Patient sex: F
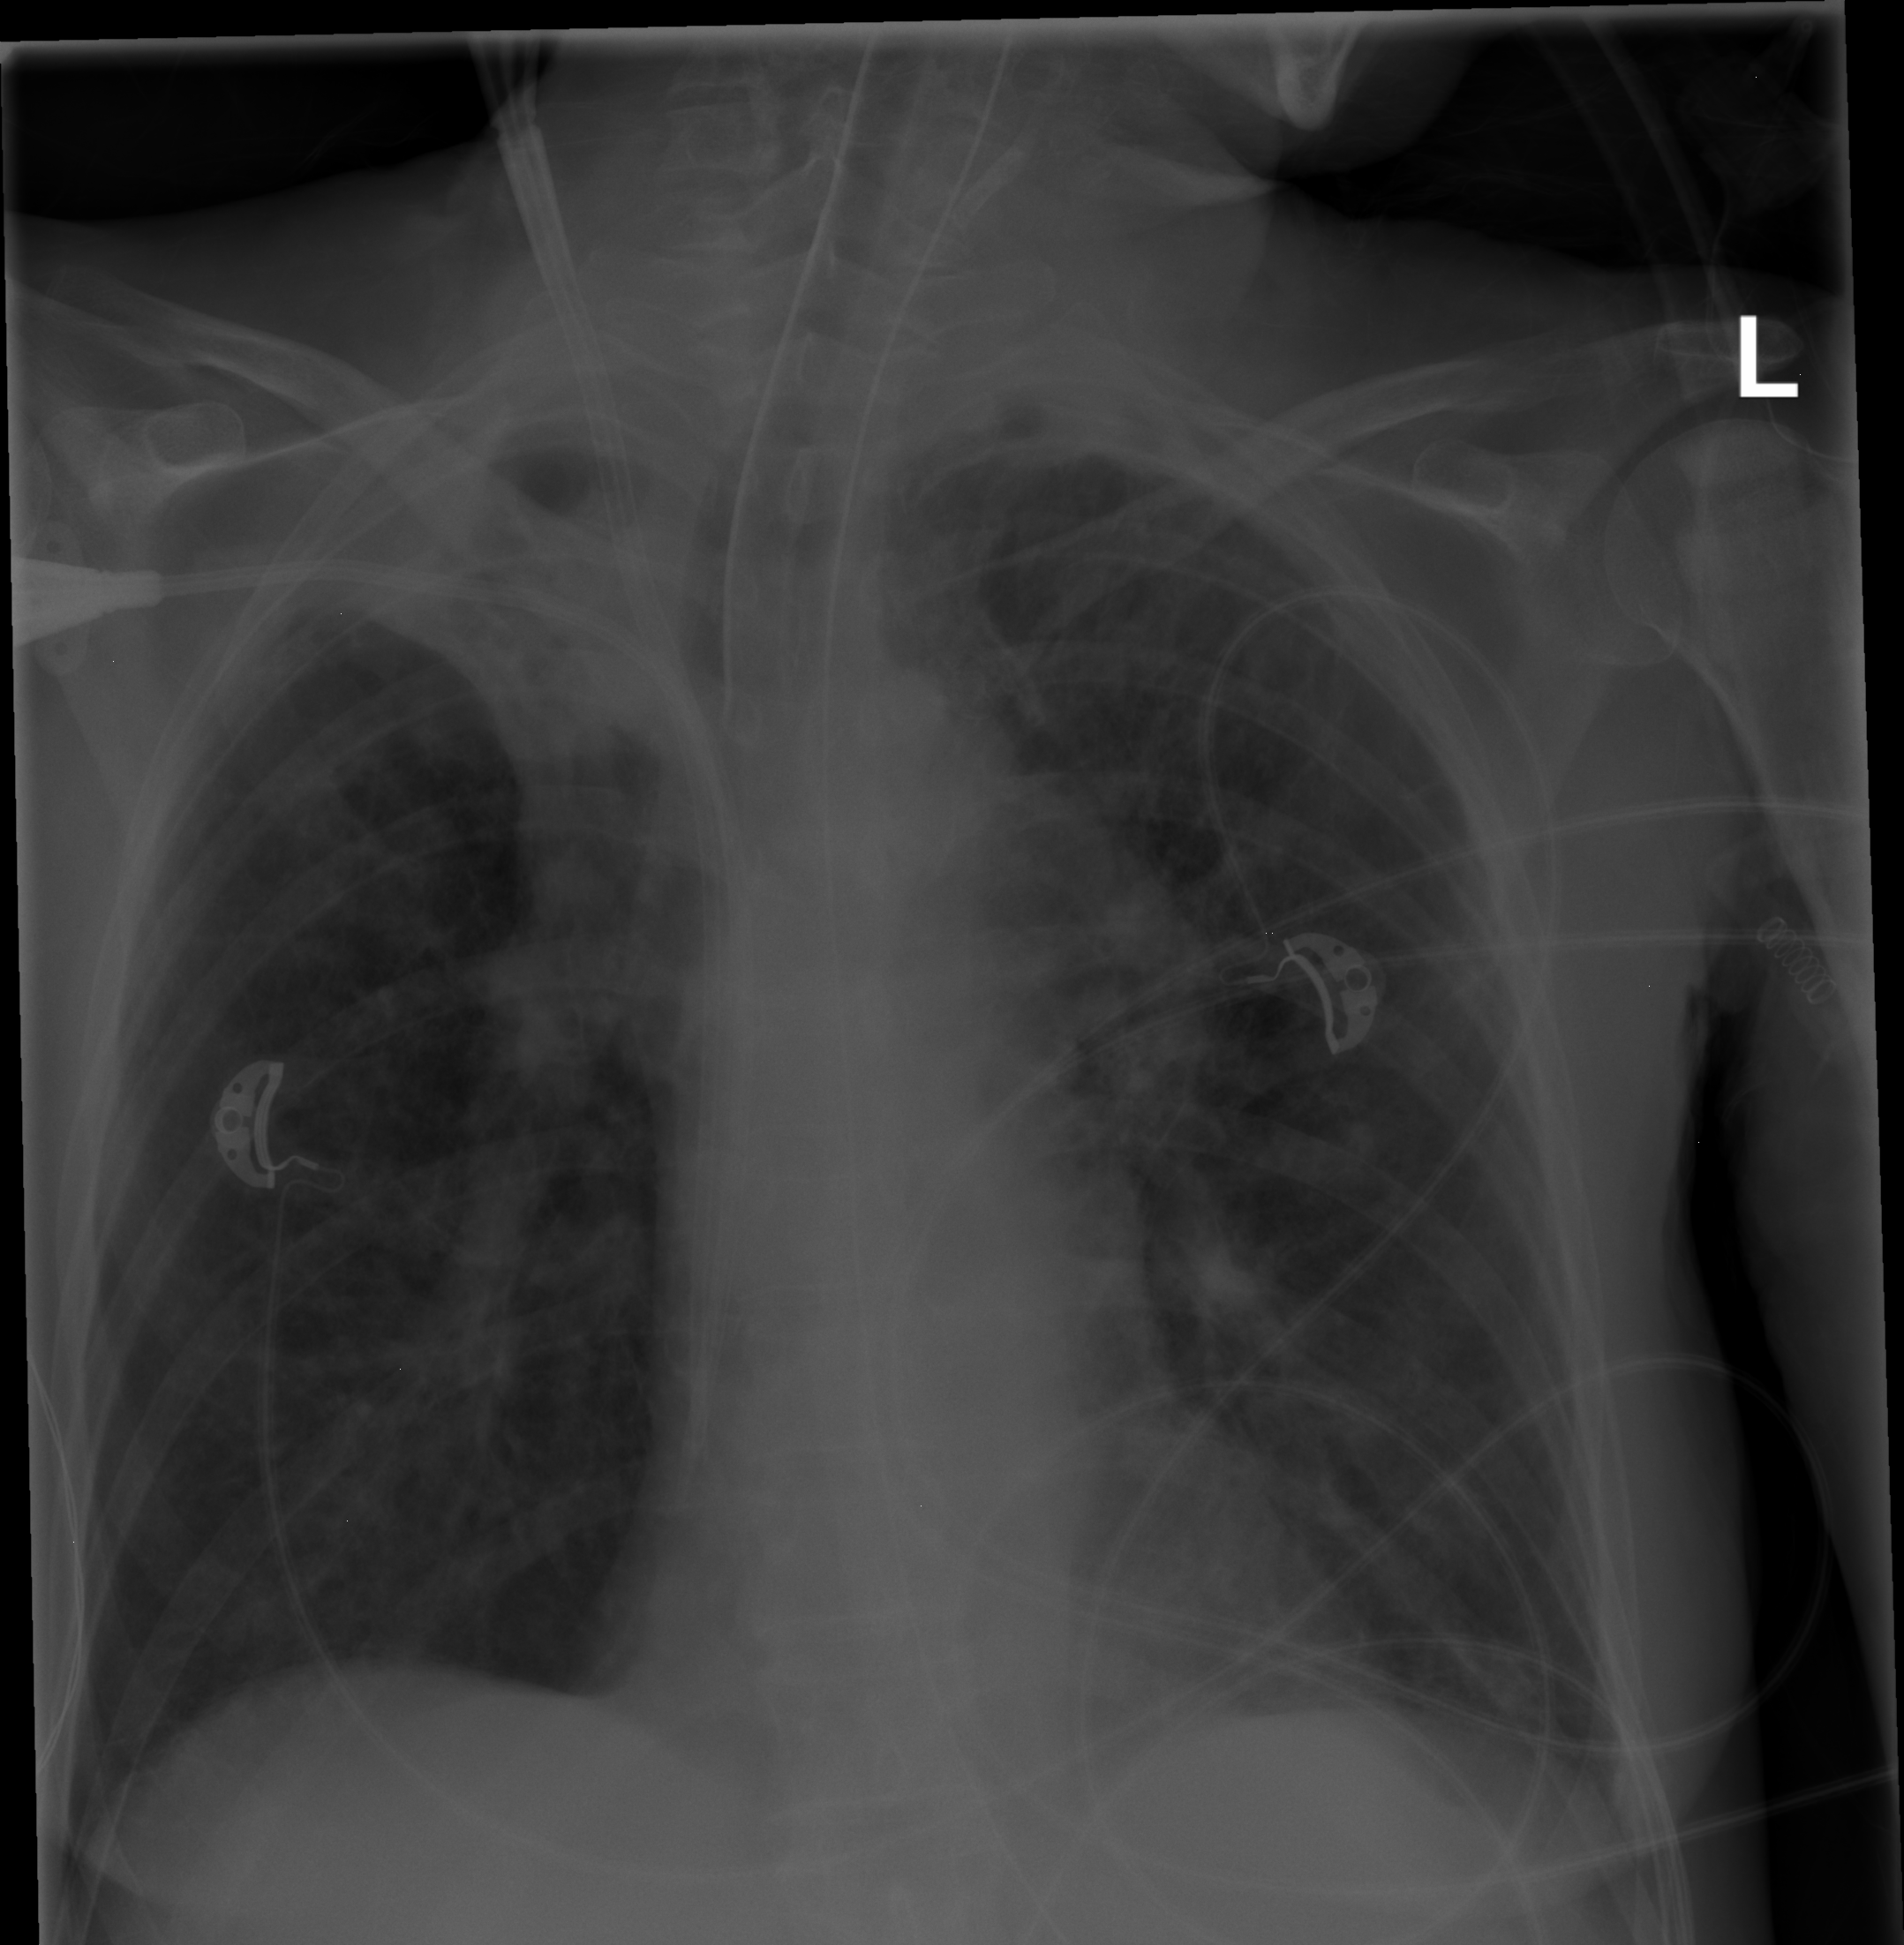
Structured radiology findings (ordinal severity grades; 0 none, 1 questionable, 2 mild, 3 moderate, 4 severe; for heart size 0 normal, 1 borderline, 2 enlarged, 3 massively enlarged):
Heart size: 0
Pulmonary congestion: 2
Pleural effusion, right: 2
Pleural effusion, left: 0
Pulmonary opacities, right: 2
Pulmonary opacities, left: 2
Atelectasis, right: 2
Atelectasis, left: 2